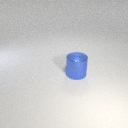
large blue metal cylinder